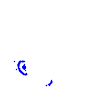
Particle: proton